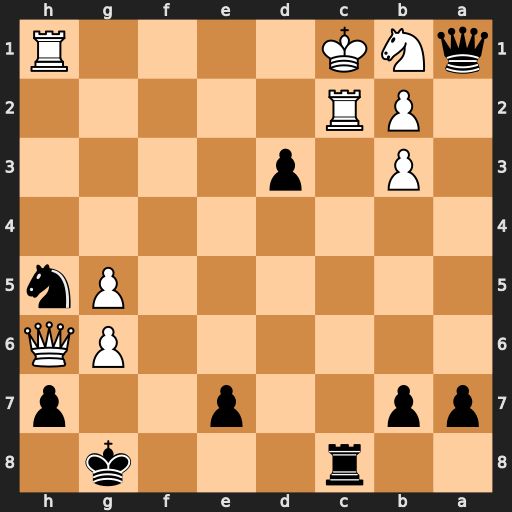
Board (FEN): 2r3k1/pp2p2p/6PQ/6Pn/8/1P1p4/1PR5/qNK4R
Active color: b
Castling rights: -
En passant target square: -
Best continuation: Rxc2+ Kd1 Qxb1#